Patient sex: M
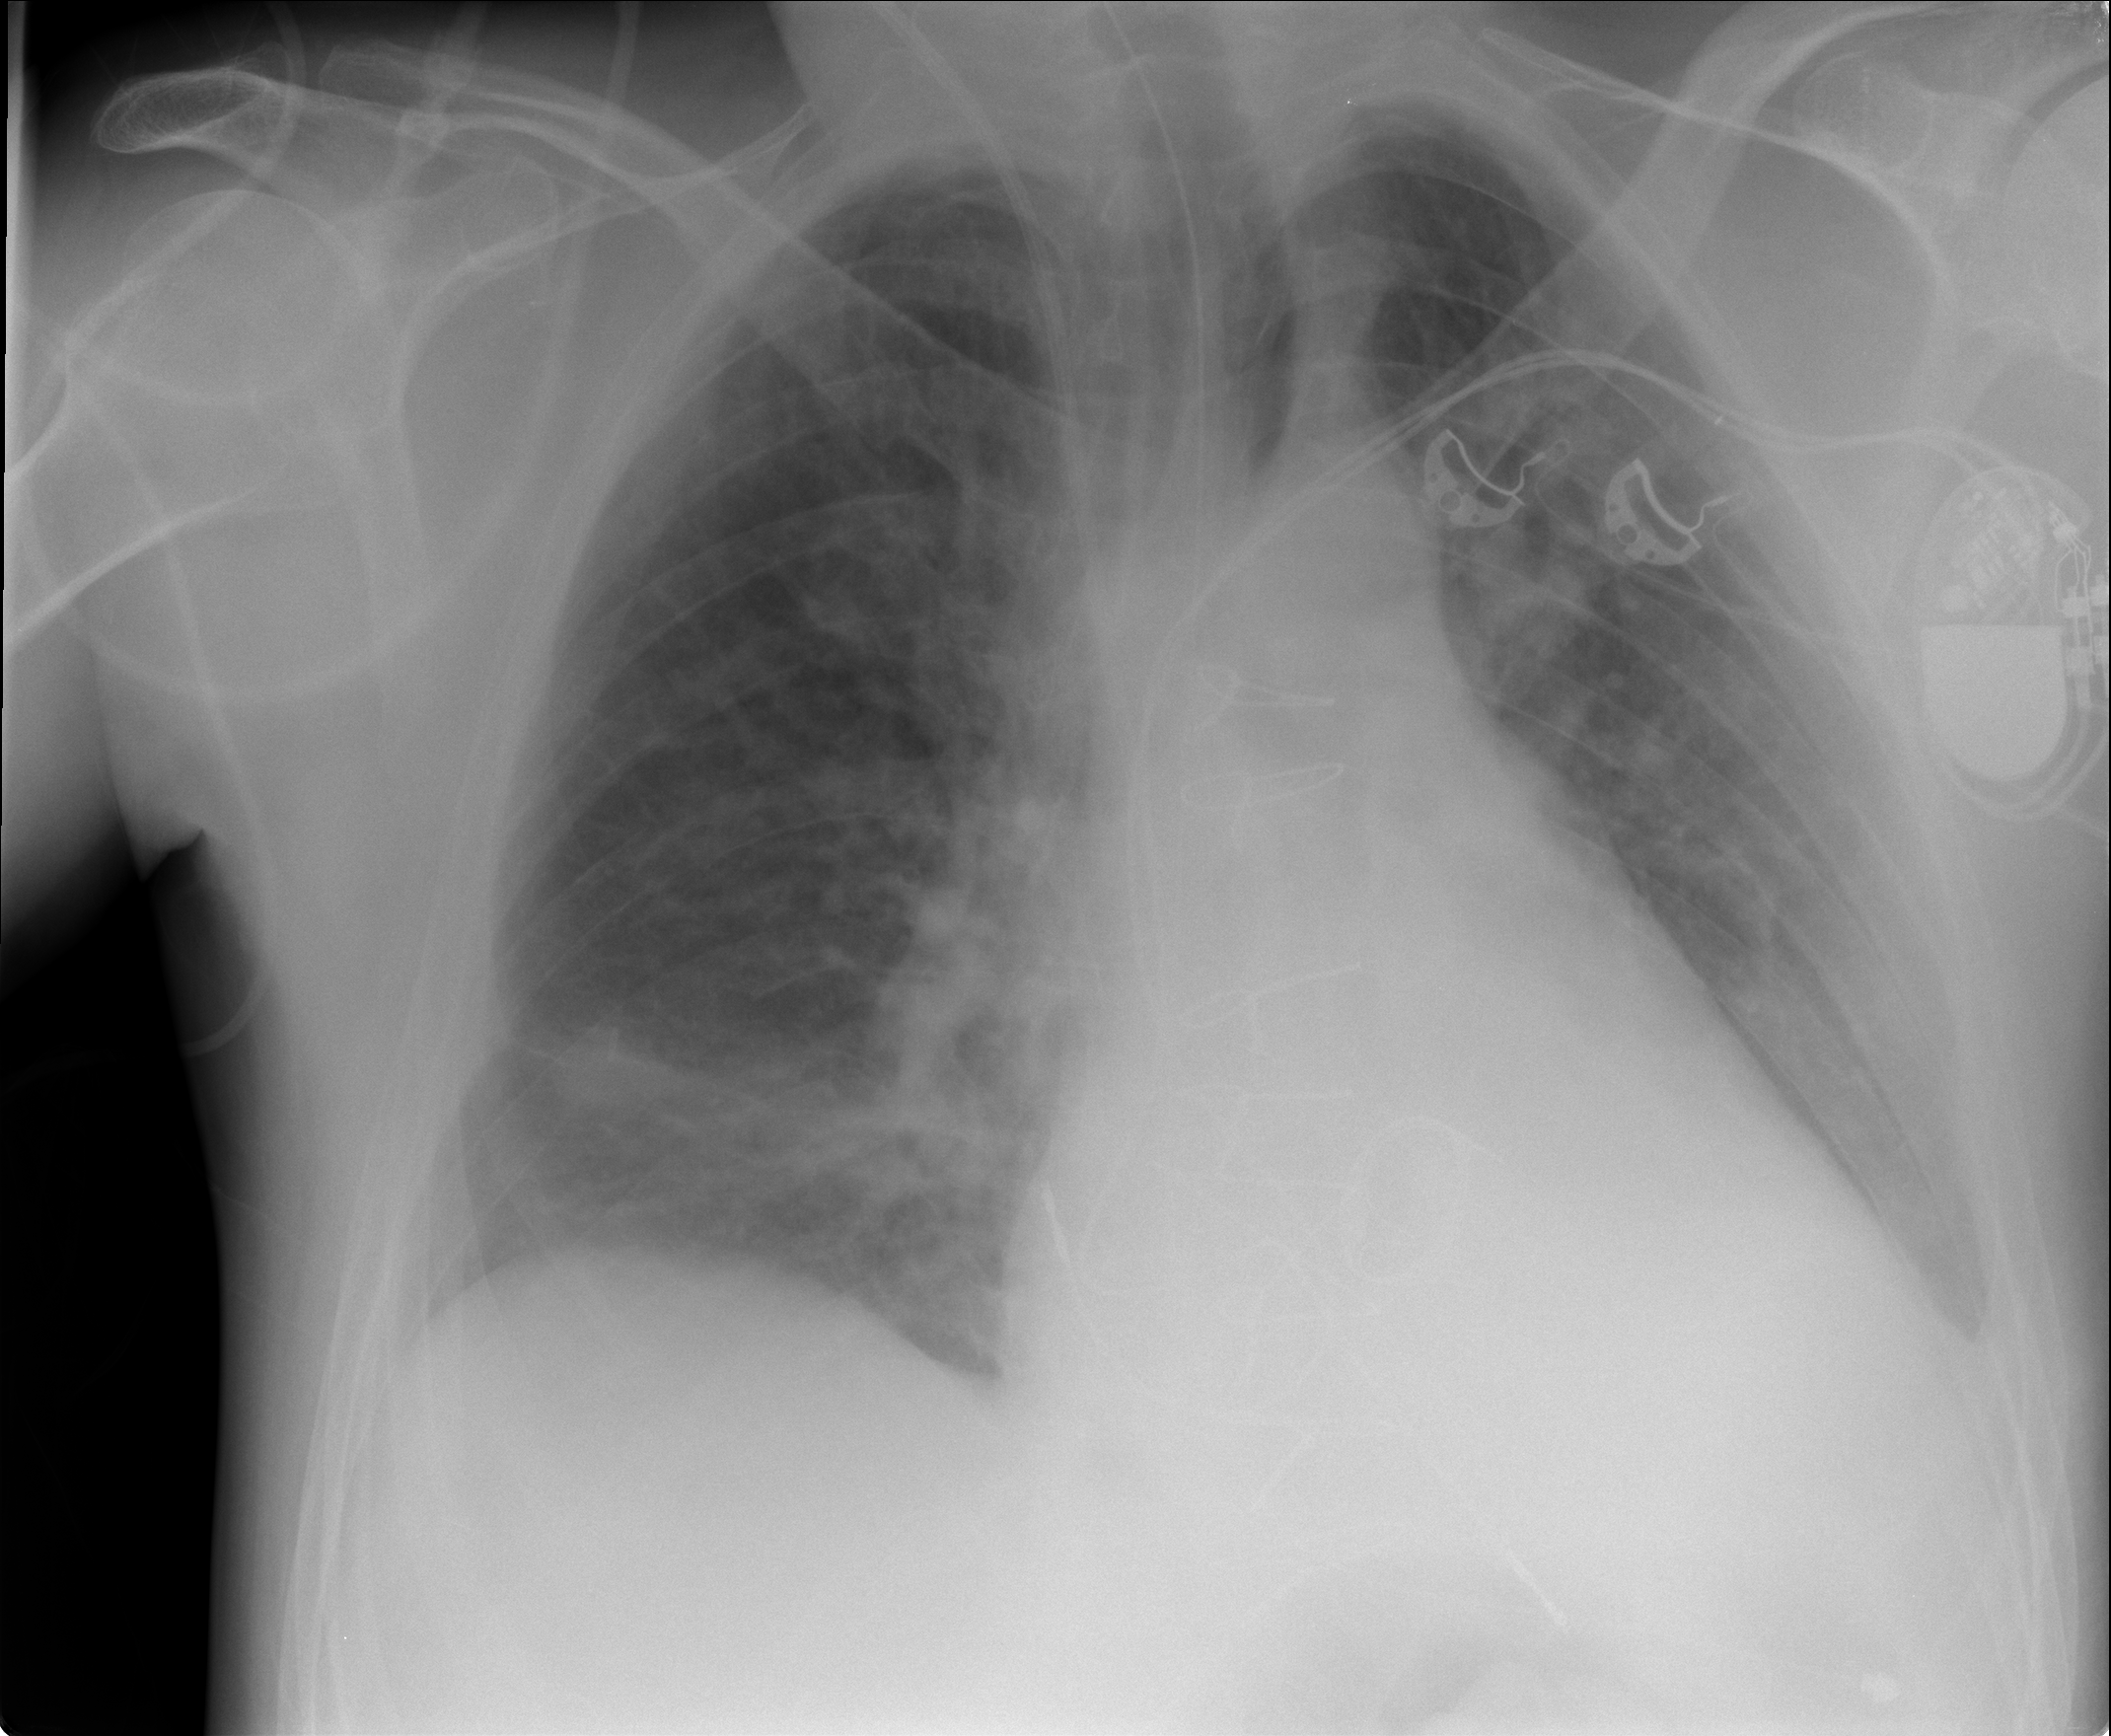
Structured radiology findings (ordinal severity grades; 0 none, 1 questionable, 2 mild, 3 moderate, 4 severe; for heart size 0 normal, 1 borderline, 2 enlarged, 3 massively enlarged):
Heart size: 2
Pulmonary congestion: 2
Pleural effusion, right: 0
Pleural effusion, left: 2
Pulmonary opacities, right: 2
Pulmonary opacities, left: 1
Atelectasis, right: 0
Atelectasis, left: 2